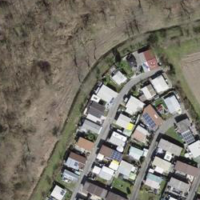
EUNIS habitat code: 53
Species observed at this site:
Lamium galeobdolon